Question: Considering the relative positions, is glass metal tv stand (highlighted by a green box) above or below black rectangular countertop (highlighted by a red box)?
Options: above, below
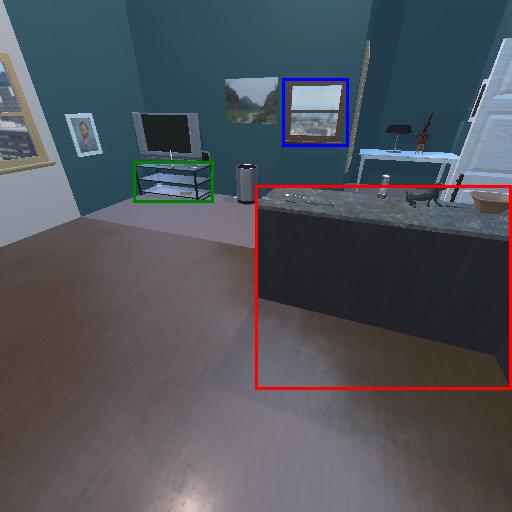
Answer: above